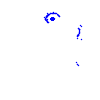
Particle: kaon